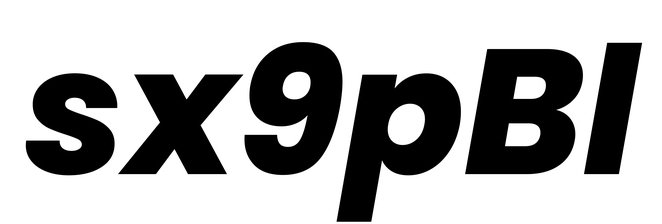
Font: Poppins-ExtraBoldItalic